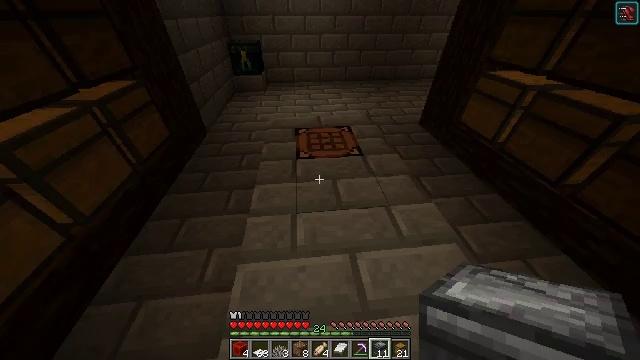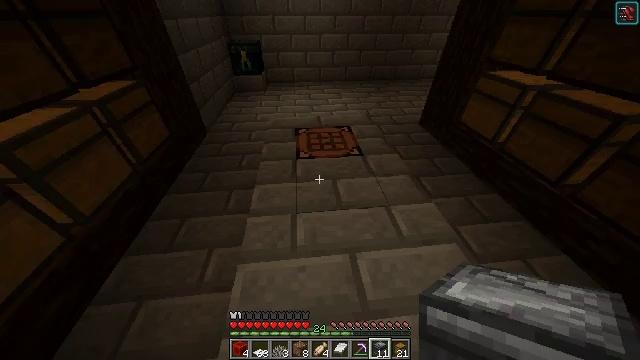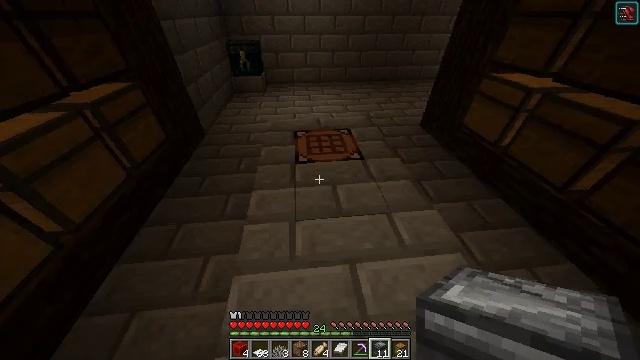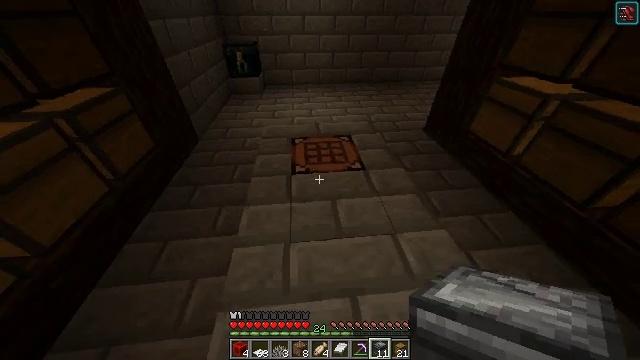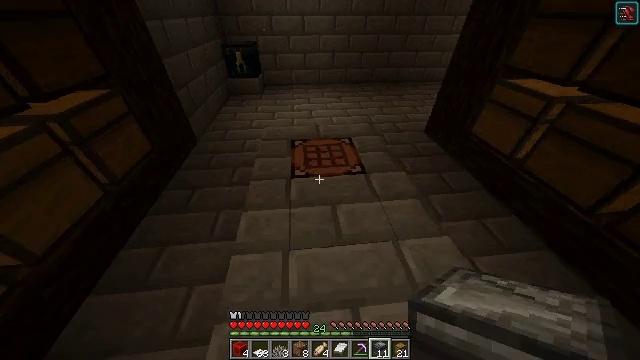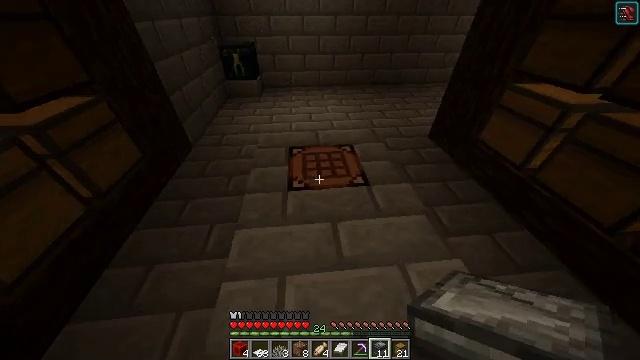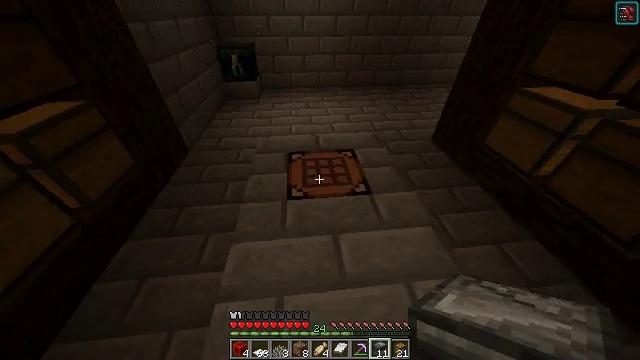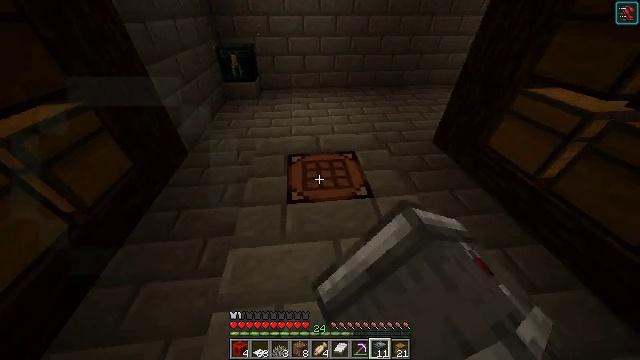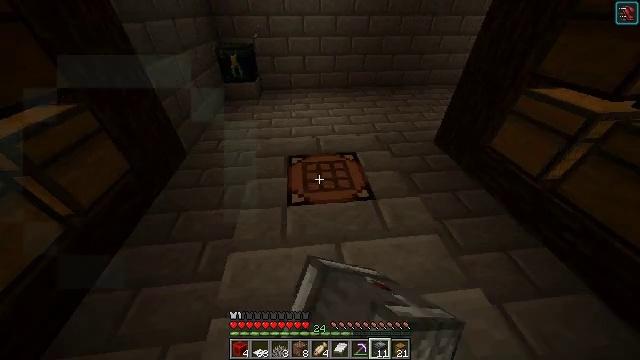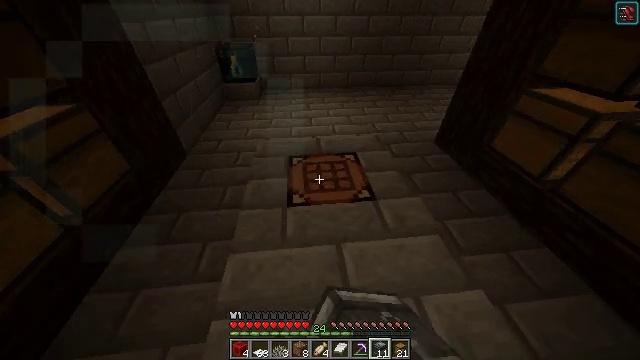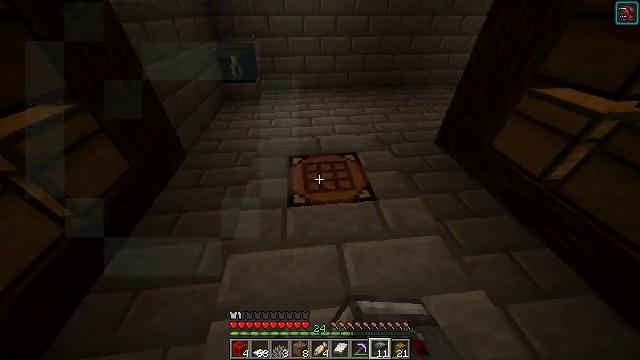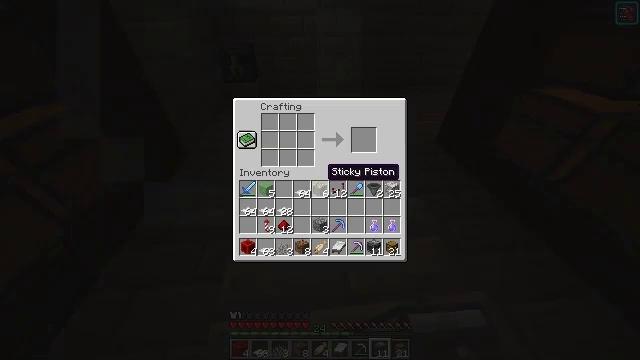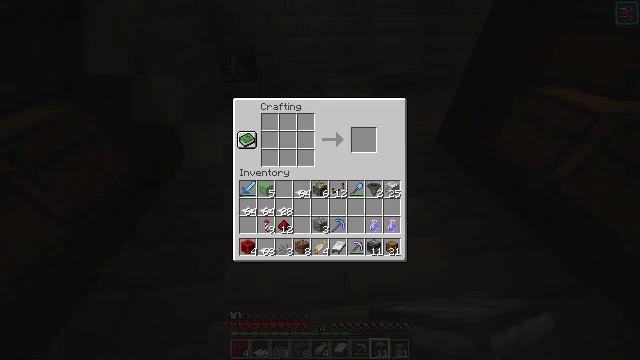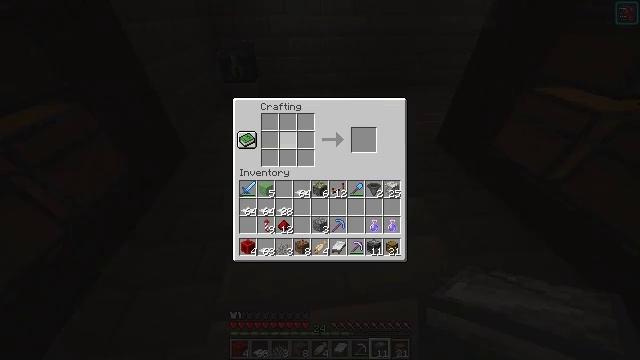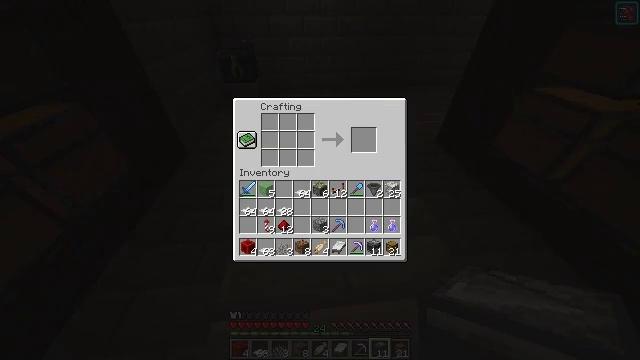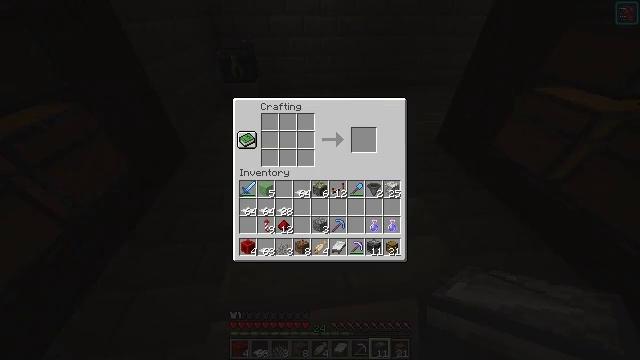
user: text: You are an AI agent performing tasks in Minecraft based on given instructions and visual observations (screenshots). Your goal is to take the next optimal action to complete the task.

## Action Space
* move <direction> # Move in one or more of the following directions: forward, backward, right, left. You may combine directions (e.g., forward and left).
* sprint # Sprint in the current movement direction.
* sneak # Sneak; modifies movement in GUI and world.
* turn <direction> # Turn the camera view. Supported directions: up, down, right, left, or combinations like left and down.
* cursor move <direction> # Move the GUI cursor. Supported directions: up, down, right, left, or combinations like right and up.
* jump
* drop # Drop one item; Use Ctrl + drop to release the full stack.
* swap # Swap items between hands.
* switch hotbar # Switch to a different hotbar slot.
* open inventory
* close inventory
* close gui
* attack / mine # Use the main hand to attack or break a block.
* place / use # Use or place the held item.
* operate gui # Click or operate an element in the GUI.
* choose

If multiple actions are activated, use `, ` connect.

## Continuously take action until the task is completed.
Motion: motion action
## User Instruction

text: Interact with the crafting table for redstone.
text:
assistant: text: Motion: close inventory
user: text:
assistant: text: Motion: move forward, close inventory
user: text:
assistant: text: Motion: move forward
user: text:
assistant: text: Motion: move forward
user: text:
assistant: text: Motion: no_op
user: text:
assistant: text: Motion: use / place
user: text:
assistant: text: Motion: use / place
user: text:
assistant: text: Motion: use / place
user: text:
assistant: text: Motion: no_op
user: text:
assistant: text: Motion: no_op
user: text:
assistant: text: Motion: open gui
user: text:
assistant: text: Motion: no_op
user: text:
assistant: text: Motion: cursor move left and up
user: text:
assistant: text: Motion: cursor move left and up
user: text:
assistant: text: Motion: no_op
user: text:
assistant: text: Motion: cursor move right and down
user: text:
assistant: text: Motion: no_op
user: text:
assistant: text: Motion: cursor move left and down
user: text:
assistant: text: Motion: no_op
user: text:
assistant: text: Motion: cursor move left and down
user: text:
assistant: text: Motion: no_op
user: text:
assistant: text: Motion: no_op
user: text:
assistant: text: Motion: cursor move right and up
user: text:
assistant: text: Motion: operate gui
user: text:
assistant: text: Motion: operate gui
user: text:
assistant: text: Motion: no_op
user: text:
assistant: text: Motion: cursor move left and up, operate gui
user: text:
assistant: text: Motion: operate gui
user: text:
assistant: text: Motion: no_op
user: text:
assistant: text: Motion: no_op